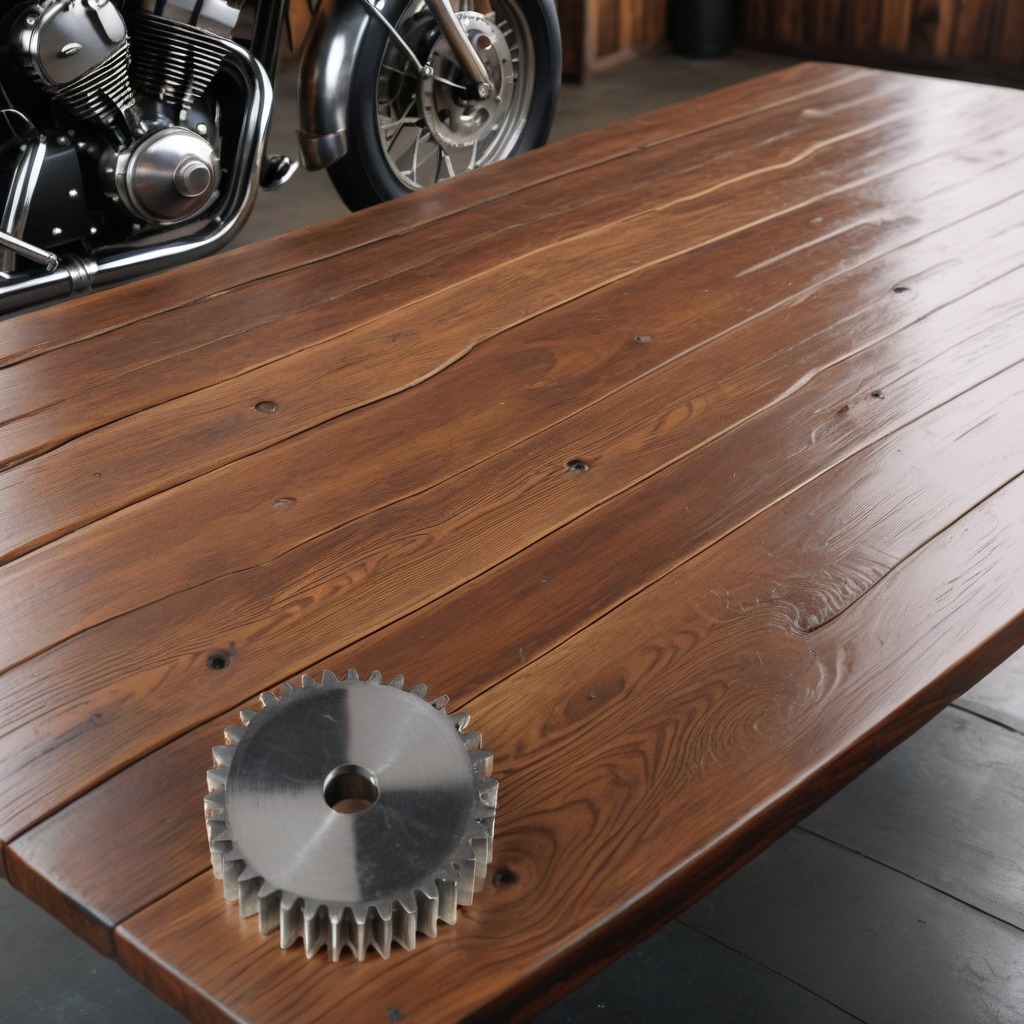
A steel gear with teeth is lying on the wooden table.